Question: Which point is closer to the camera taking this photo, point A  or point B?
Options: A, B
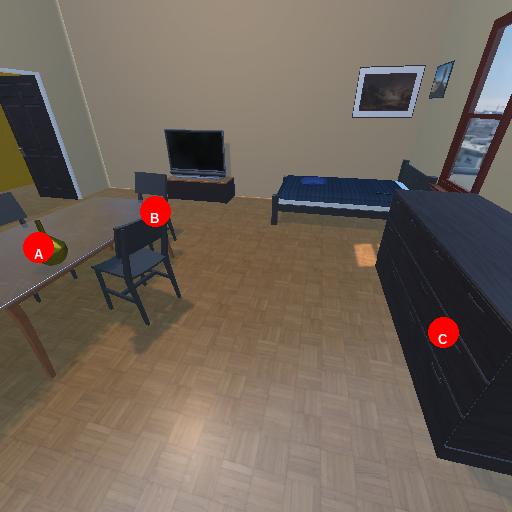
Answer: A